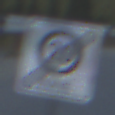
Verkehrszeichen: EndeZone20
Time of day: SunriseSunset
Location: Outdoor (RoadRail)
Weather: Clear
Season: NotSpecified
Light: Natural